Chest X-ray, AP view. Patient: 34 years old, sex F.
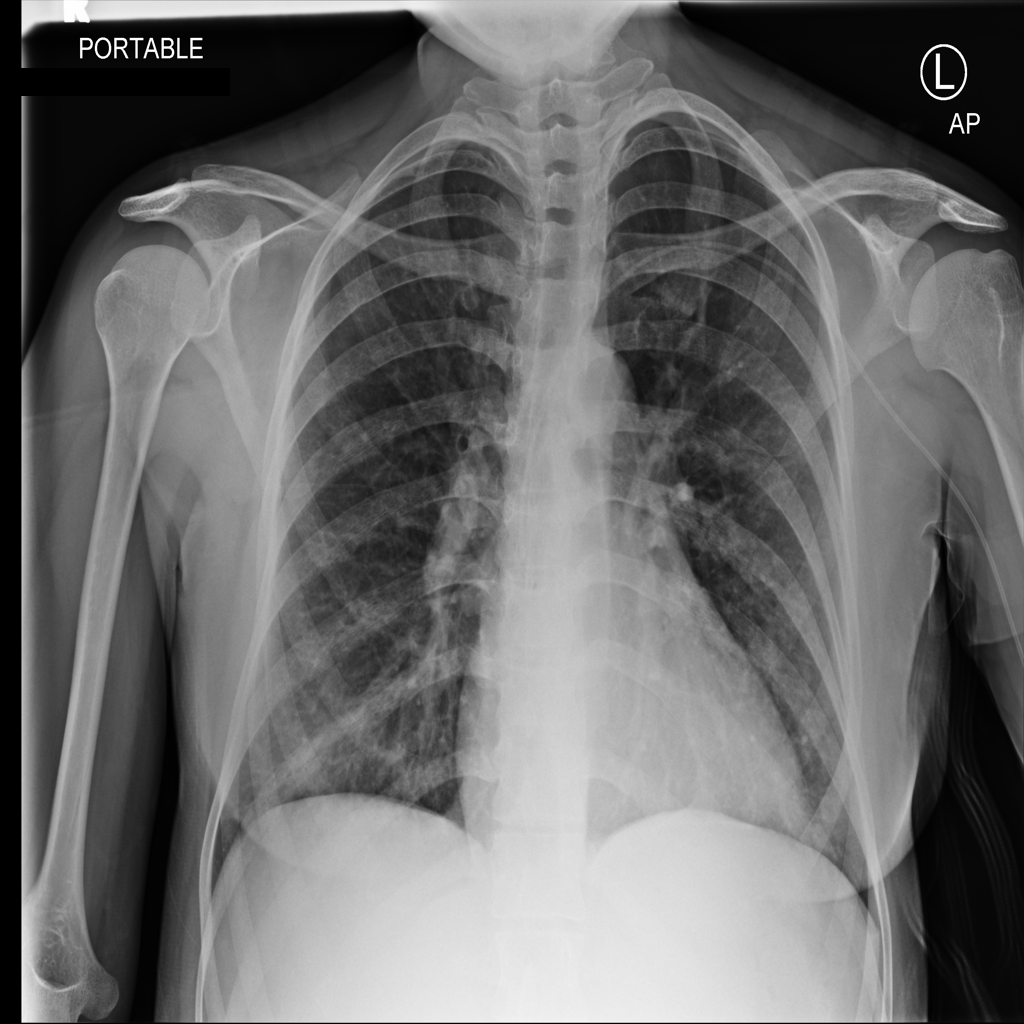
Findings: No Finding